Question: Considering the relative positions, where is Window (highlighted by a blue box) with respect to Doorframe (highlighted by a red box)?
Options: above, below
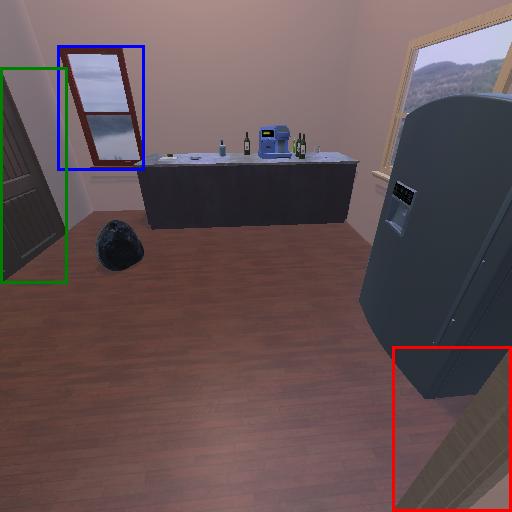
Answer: above